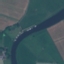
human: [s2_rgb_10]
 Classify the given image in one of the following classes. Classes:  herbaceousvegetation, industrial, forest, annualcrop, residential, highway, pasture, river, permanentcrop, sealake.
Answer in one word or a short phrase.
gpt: River